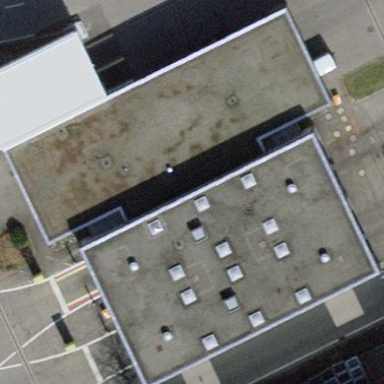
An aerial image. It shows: Transportation building.